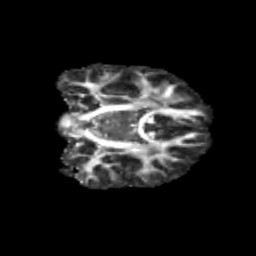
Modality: FA
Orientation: coronal
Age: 10
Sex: male
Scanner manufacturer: siemens
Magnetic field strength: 3 T
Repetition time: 3.8 s
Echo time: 0.07 s